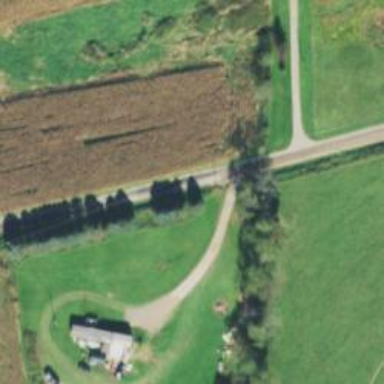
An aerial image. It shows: Driveway leading to service road.